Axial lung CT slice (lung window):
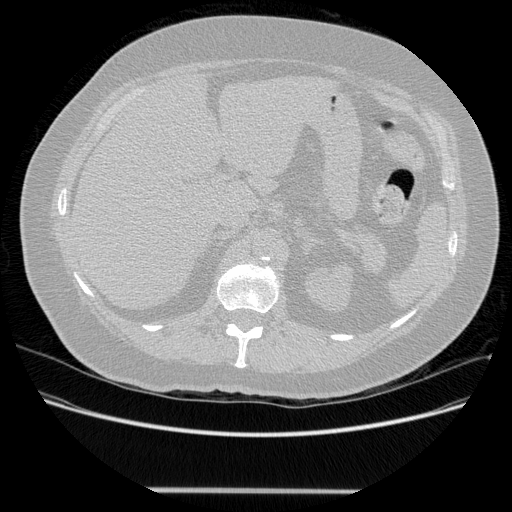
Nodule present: no